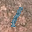
Label: 1